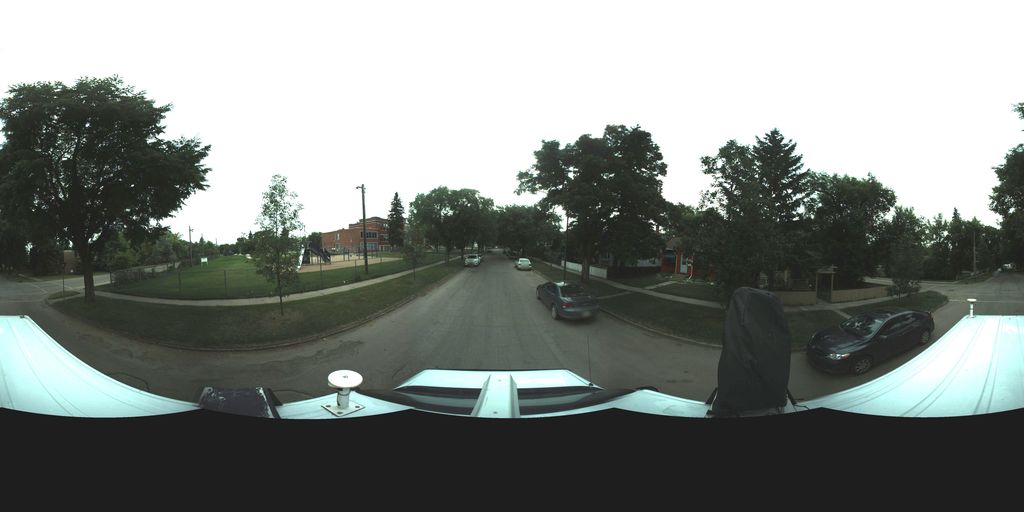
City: saskatoon